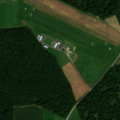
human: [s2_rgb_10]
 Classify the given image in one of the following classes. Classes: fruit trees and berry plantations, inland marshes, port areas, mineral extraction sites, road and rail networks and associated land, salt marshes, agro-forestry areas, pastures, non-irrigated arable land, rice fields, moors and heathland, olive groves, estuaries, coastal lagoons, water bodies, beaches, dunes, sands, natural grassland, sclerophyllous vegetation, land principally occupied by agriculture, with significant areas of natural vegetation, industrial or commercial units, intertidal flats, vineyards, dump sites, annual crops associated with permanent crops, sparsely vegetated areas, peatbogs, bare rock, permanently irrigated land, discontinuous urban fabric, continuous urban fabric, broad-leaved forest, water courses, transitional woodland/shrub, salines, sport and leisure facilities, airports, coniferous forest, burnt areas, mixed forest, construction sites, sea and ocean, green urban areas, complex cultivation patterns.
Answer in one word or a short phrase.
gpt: complex cultivation patterns, broad-leaved forest